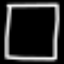
Label: square